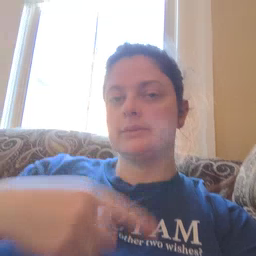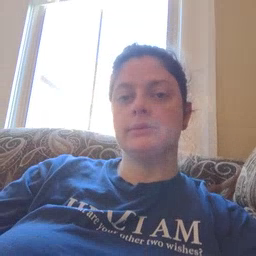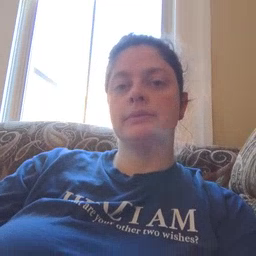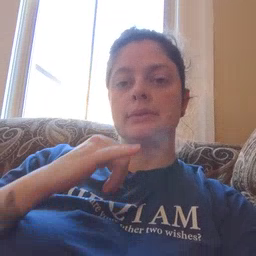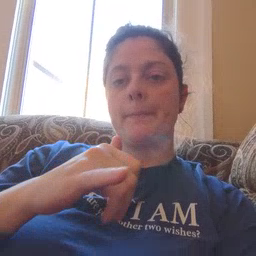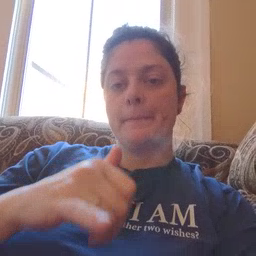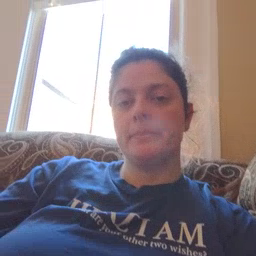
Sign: same